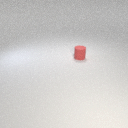
small red rubber cylinder